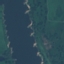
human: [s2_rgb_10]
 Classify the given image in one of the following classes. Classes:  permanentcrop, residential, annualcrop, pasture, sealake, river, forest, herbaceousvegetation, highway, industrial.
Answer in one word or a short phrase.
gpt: River